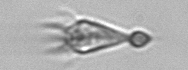
Label: Paratontonia_gracillima